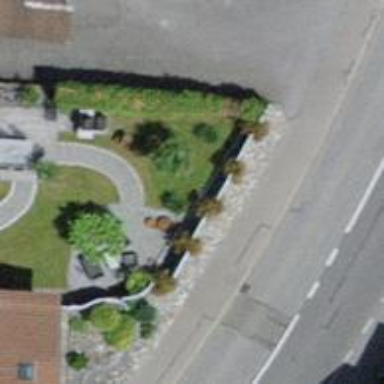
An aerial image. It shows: Hedge acting as barrier.